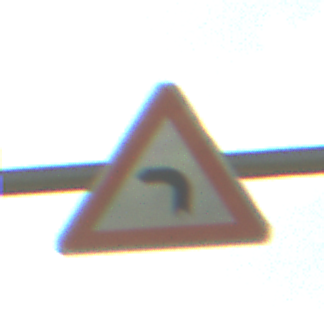
Verkehrszeichen: KurveLinks
Umgebung: Outdoor, RoadRail
Tageszeit: Midday
Wetter: PartlyCloudy
Licht: Natural
Jahreszeit: NotSpecified
Kontrast: HighContrast